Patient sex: F
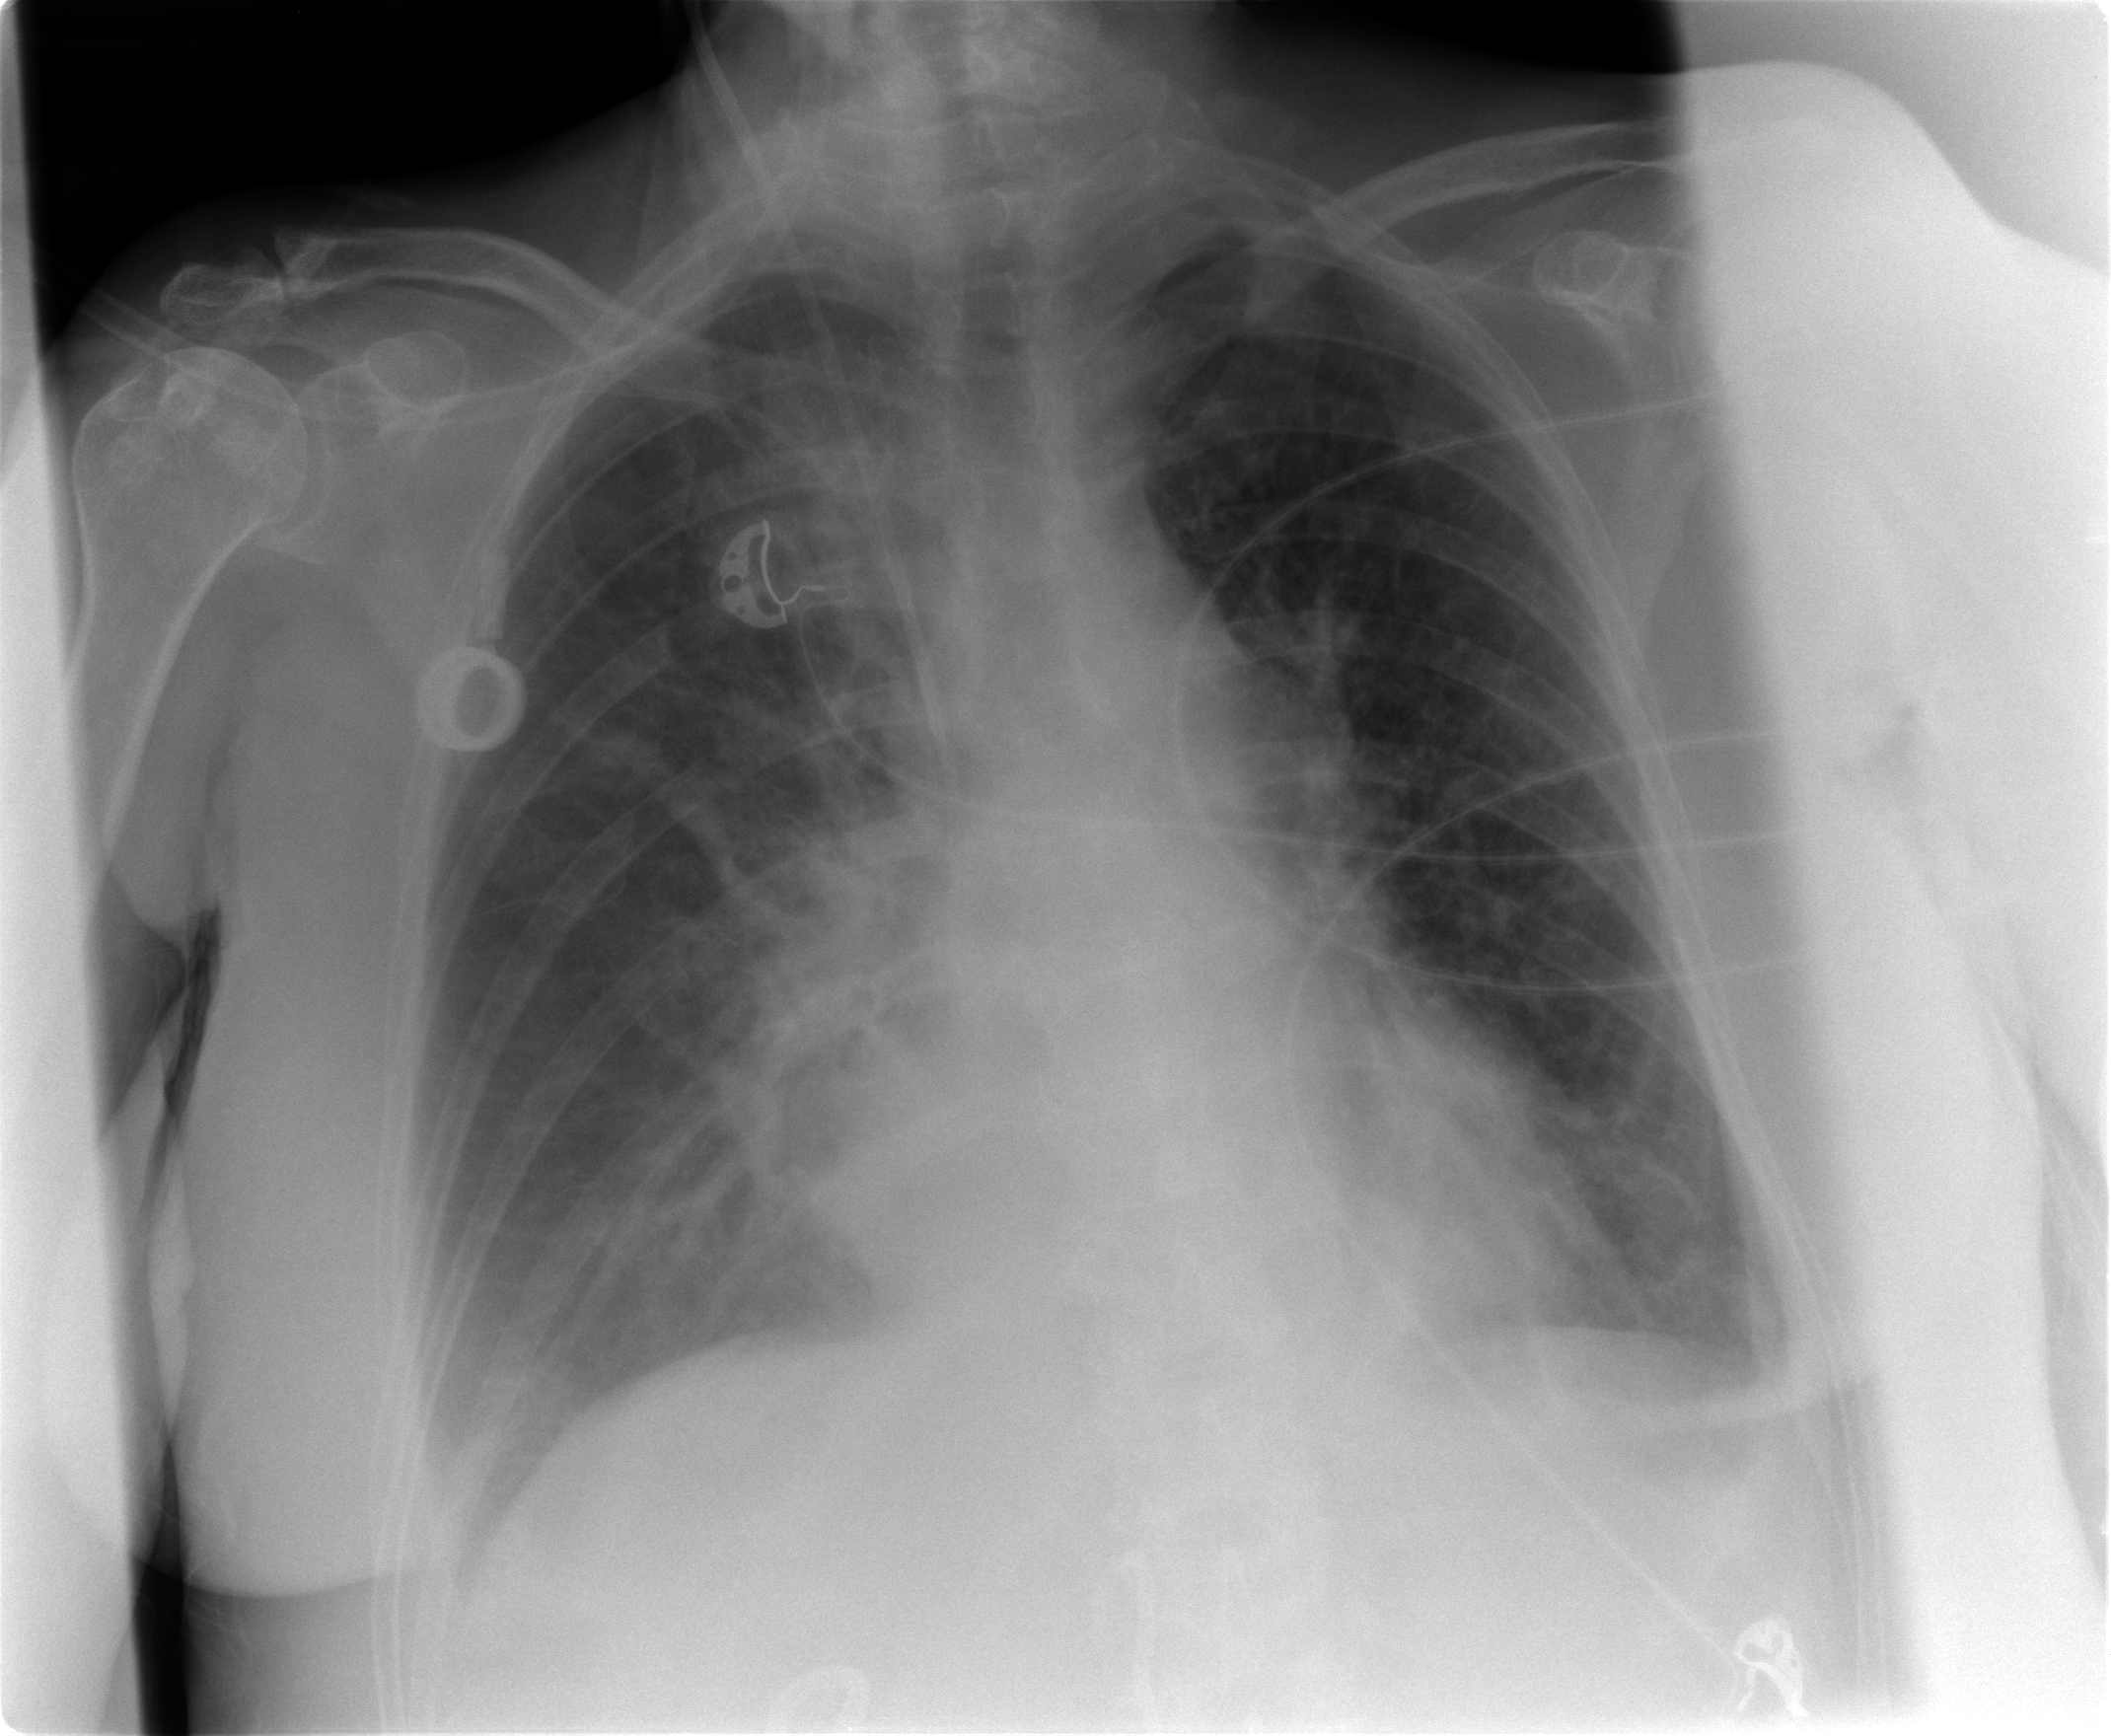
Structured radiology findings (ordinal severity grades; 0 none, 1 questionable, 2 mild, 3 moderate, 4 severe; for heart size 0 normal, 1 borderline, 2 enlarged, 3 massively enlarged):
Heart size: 1
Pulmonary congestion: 2
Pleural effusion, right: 0
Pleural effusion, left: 0
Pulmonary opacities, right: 2
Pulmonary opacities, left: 1
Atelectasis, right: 2
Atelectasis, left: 2